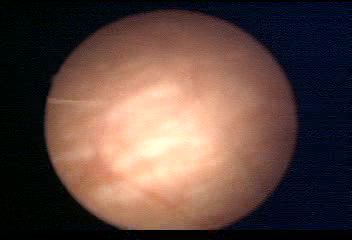
Modality: WLC
Class: Normal mucosa
Bladder cancer association: No